Question: I need help with the SQL 'ORDER BY' clause. In my table below I want to order all the items so child items immediately follow their parent item. For example, in the below list, the last item has the 'ParentId' value of 17 and follows an item whose 'ParentId' is 23, but it should actually appear with the other 'ParentId=17' items.

In a similar way, if I later add a row with 'ParentId = 9', it should appear with items whose 'ParentId' is 9 and not at the end of the list.
How should I sort my items to achieve the necessary output?
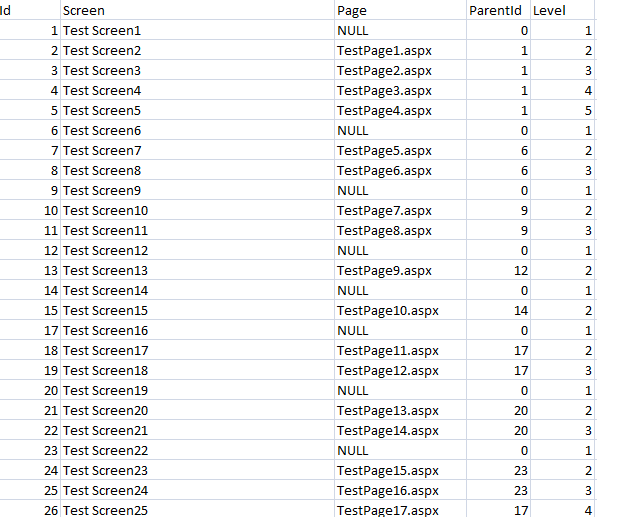
Answer: Try the following query:
'''
SELECT *
FROM yourtable
ORDER BY
ISNULL(NULLIF(ParentId, 0), Id),
Id /* or maybe Level? */
'''